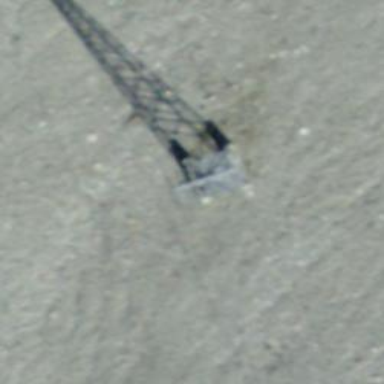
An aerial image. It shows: Pylon used for aerialway.